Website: bh-photo
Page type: customer-info-address
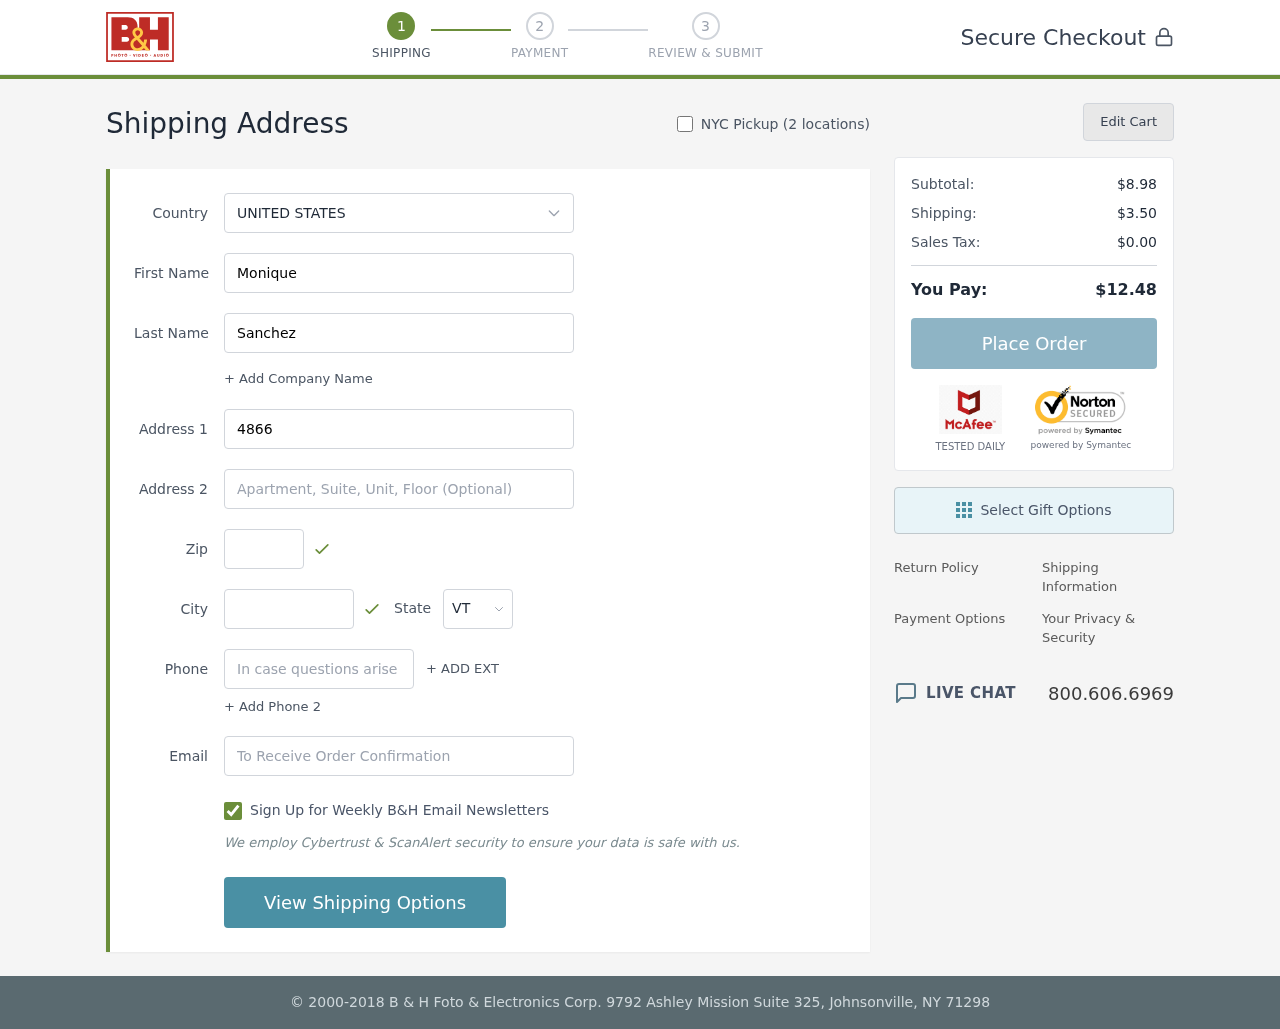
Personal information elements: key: PII_CITY
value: South Donnahaven
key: PII_COUNTRY
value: United States
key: PII_EMAIL
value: moniquesanchez@yahoo.com
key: PII_FIRSTNAME
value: Monique
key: PII_LASTNAME
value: Sanchez
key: PII_PHONE
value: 9413586099
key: PII_POSTCODE
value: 67834
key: PII_STATE_ABBR
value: VT
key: PII_STREET
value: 48664 Lindsay Shores
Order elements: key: ORDER_SUBTOTAL
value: $8.98
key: ORDER_SHIPPING_COST
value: $3.50
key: ORDER_TAX
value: $0.00
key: ORDER_TOTAL
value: $12.48